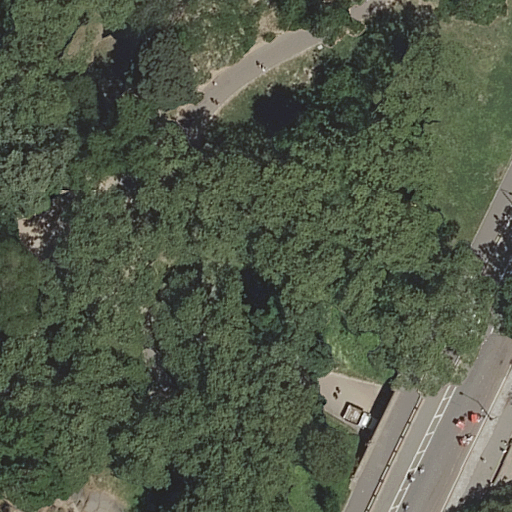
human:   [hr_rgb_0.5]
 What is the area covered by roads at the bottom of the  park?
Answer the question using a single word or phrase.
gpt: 0m2

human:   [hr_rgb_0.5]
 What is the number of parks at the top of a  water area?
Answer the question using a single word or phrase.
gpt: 0

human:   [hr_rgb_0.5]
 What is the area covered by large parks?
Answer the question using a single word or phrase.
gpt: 10625m2

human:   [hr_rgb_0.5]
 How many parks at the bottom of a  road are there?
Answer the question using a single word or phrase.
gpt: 0

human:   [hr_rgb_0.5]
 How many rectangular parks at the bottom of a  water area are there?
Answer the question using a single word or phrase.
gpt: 0

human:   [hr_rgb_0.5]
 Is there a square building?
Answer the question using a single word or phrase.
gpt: no

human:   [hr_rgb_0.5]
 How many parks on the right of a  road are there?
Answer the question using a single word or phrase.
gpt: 0

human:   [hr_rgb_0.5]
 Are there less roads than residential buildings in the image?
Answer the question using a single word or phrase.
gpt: no

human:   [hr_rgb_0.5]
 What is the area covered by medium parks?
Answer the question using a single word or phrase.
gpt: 0m2

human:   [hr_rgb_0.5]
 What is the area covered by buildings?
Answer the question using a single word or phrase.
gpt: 0m2

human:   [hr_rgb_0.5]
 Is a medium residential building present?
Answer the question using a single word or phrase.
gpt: no

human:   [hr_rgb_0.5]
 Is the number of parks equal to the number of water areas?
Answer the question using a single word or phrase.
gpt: no

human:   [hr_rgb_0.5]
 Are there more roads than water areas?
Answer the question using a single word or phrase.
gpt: yes

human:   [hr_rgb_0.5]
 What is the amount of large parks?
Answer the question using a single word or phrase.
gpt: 1

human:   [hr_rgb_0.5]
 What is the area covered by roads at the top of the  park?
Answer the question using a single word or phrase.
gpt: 0m2

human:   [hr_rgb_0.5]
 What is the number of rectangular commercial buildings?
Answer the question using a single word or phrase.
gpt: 0

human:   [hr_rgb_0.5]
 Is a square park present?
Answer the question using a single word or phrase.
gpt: no

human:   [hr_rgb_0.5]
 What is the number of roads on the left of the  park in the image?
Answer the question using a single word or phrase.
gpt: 0

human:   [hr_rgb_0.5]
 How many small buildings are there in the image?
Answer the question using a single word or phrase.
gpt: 0

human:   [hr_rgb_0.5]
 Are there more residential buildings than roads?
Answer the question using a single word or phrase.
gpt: no

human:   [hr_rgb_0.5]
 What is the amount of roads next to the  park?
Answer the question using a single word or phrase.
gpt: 13

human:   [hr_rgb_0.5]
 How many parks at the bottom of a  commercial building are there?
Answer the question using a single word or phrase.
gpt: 0

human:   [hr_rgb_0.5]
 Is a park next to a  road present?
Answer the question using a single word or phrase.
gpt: yes

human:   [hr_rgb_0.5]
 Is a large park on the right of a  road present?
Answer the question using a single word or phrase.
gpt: no

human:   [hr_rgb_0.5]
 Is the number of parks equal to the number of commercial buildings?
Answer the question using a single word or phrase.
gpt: no

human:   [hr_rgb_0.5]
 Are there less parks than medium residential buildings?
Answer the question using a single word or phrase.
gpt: no

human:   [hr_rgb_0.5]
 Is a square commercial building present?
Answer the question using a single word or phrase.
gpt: no

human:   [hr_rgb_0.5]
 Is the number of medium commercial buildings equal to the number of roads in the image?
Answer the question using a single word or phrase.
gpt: no

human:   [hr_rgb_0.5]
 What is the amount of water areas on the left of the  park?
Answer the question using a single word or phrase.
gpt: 0

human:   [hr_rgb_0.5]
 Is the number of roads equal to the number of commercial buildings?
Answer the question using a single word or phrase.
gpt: no

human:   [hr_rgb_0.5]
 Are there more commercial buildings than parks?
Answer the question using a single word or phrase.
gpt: no

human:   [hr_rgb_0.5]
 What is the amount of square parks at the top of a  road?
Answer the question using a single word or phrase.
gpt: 0

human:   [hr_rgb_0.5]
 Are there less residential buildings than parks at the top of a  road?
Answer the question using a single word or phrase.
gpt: no

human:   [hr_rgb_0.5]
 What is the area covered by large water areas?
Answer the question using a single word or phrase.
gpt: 0m2

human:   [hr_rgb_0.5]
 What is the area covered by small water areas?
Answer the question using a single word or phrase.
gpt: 0m2

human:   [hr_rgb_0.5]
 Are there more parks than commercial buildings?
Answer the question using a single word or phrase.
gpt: yes